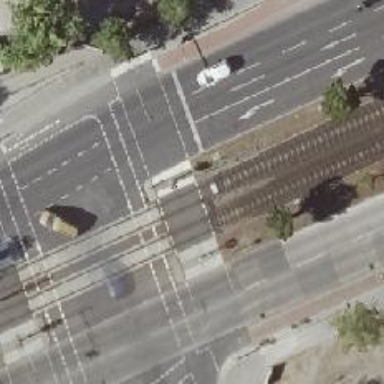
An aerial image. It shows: Asphalt cycleway with separate sidewalk. There is crossing with traffic signals along the cycleway.